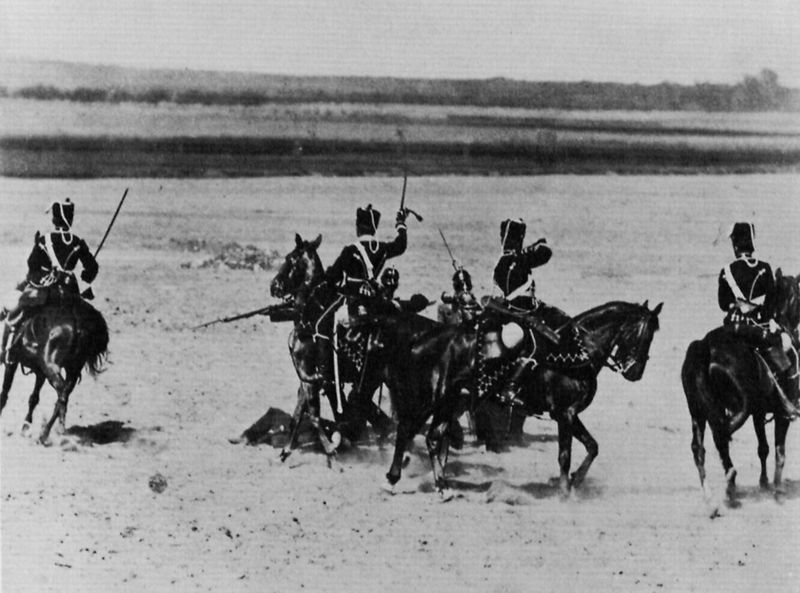
Titel: Momentaufnahme der Kaisermanöver, Kavallerie
Künstler: Ottomar Anschütz
Standort: Leverkusen
Institution: Foto-Historama
Schlagwörter: kampf, meer, schatten, wasser, weiß, bäume, fluss, landschaft, menschen, sand, bewegung, frankreich, grau, hut, hüte, licht, männer, schmuck, schwarz, szene, tier, tiere, wiese, alt, kappe, mütze, tod, ebene, feld, horizont, hügel, natur, kordeln, wald, pferd, pferde, reiter, hufe, rappe, reiten, sattel, schweif, schärpe, zügel, rückenansicht, strand, stab, übung, russland, wüste, franzosen, gewalt, krieg, schlacht, soldaten, glänzend, steppe, foto, fotografie, photographie, spiel, geschirr, bewaffnet, gefangennahme, schwert, schwerter, säbel, uniform, uniformen, verhaftung, waffen, staub, peitsche, engländer, degen, armee, hufen, photo, tracht, gewehr, kavallerie, ross, kampfszene, verfolgung, krieger, pike, opfer, speere, rappen, gewehre, rösser, hengst, schießen, araber, offiziere, schlachtfeld, schärpen, galopp, schwaz, husaren, reiterkampf, schuss, trab, hecken, truppe, polo, reitend, aktion, reiterei, spanier, kosaken, kossaken, umzingeln, manöver, einkreisen, gelopp, gezogen, hussaren, umzingelt, schlscht, rustung, szwarz